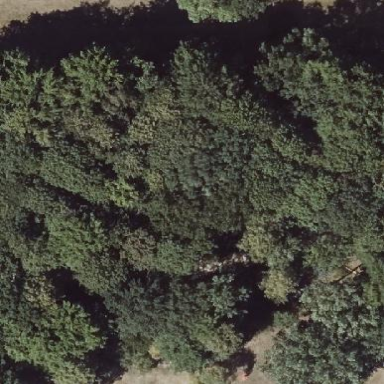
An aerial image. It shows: Mixed leaf woodland.